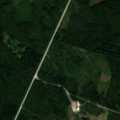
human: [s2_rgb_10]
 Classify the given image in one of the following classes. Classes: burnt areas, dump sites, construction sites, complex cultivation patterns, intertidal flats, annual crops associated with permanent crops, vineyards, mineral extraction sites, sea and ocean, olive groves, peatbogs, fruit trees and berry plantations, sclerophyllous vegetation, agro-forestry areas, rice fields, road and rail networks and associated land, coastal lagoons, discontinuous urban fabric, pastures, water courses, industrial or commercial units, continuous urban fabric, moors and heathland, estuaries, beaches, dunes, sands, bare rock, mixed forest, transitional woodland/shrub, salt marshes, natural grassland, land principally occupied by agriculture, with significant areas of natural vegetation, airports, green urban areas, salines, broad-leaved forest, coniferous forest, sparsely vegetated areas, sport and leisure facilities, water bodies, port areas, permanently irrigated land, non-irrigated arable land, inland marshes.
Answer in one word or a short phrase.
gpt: mixed forest